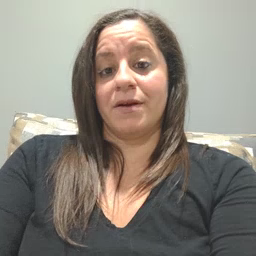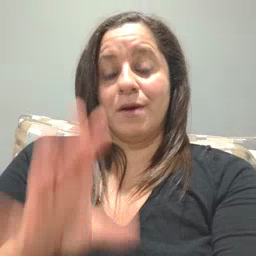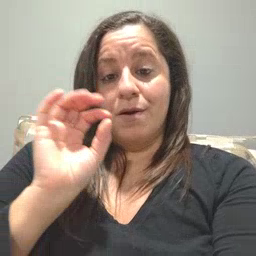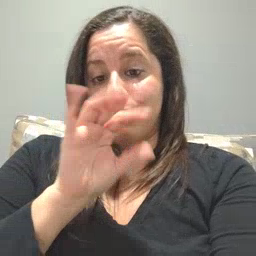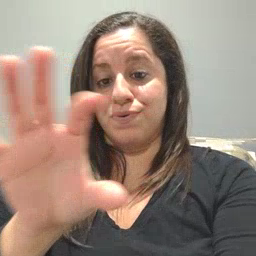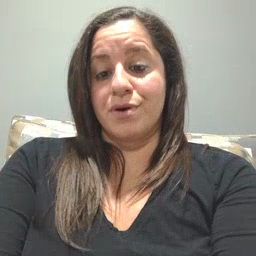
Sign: blow